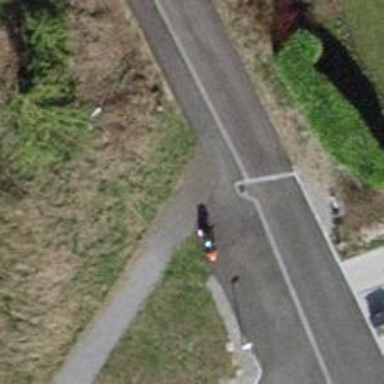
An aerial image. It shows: Sidewalk along the footway.